Field crop: maize
Growth stage: 2
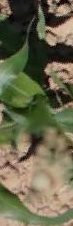
Species: maize